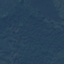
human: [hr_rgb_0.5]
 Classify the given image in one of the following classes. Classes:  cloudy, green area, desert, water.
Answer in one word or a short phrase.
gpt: green area